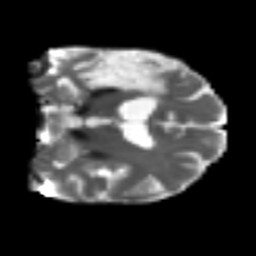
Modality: T2w
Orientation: coronal
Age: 65
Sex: male
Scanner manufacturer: siemens
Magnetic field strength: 3 T
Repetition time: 4.987 s
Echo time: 0.0792 s